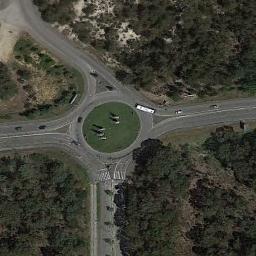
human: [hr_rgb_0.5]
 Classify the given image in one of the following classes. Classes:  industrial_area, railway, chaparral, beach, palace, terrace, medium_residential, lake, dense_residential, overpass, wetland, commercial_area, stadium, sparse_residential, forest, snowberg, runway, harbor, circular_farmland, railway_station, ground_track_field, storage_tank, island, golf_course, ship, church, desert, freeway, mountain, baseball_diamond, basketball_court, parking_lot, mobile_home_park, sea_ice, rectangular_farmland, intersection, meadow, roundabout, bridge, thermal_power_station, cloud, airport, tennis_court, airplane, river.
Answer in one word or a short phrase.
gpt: roundabout